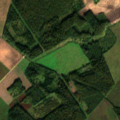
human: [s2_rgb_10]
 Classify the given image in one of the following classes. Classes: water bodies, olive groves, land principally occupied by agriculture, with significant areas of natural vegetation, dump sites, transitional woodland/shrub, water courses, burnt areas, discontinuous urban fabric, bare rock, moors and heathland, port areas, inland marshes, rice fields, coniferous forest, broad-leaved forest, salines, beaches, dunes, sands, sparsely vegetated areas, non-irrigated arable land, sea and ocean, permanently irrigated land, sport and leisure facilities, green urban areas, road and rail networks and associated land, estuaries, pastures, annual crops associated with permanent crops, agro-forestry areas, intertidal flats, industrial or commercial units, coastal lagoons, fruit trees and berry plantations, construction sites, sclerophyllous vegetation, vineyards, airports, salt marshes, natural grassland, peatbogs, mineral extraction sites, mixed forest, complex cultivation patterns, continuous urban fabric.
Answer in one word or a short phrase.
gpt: non-irrigated arable land, mixed forest